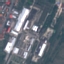
Label: Industrial